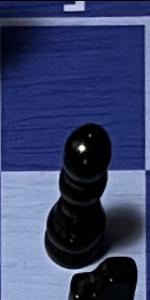
Label: Pawn_Black